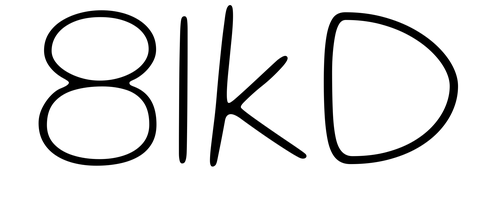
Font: Gluten_Thin